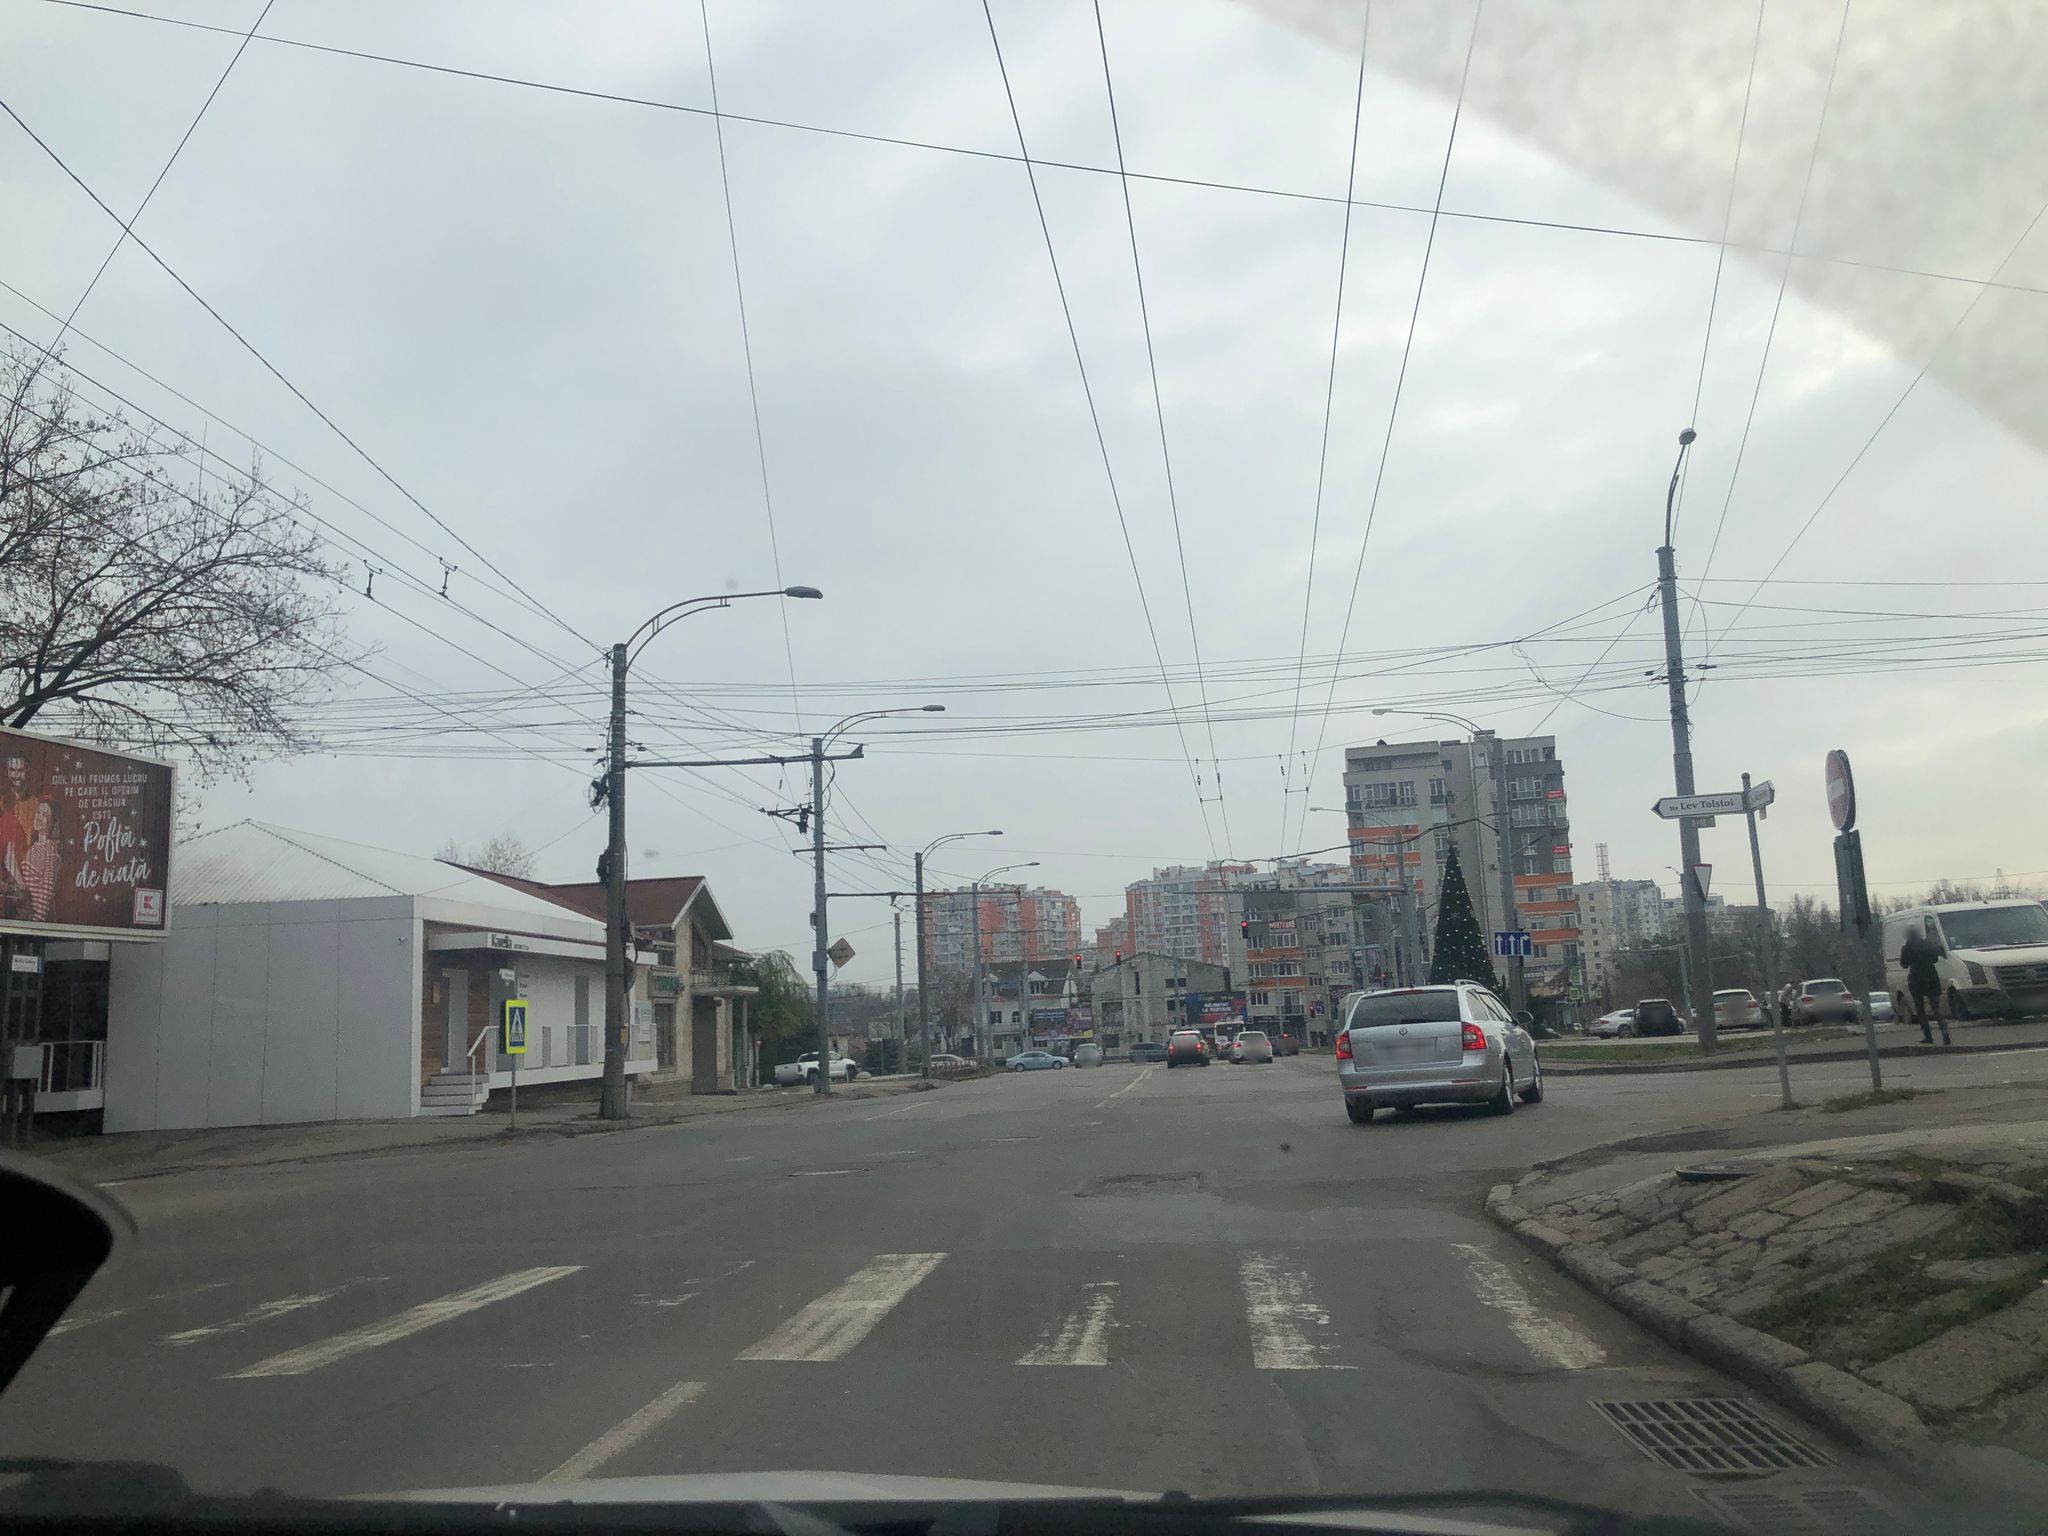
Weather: foggy
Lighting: day
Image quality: good
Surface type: driving surface
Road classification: footway
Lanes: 2
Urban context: urban centre
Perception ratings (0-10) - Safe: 4.1, Lively: 4.19, Beautiful: 2.05, Boring: 3.88, Depressing: 7.32, Wealthy: 2.47